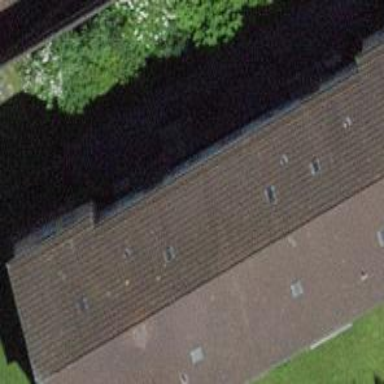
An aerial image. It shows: Gabled roof on building that houses apartments.